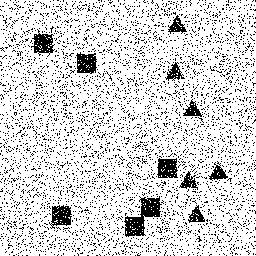
Squares: 6
Triangles: 6
Stars: 0
Total shapes: 12